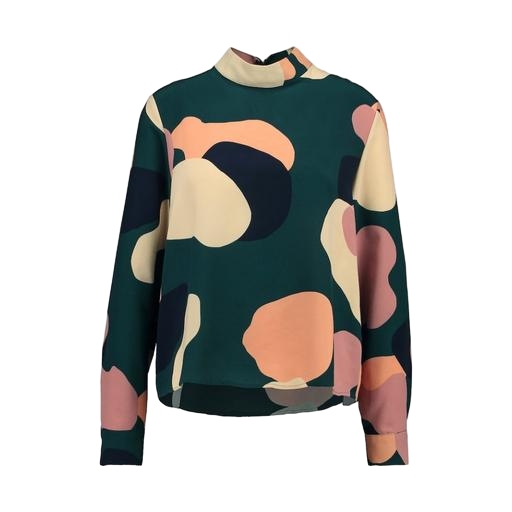
multicolor vero moda rust high neck blouse, multicolor oversized roll-neck top, multicolor women's tieneck blouse, white background